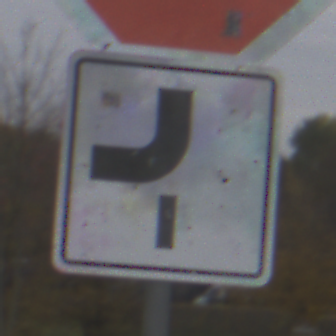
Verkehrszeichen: VerlaufVorfahrtsstrasse7
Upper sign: Stop
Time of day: Midday
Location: Outdoor (Suburban)
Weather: Overcast
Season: NotSpecified
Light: Natural